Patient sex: M
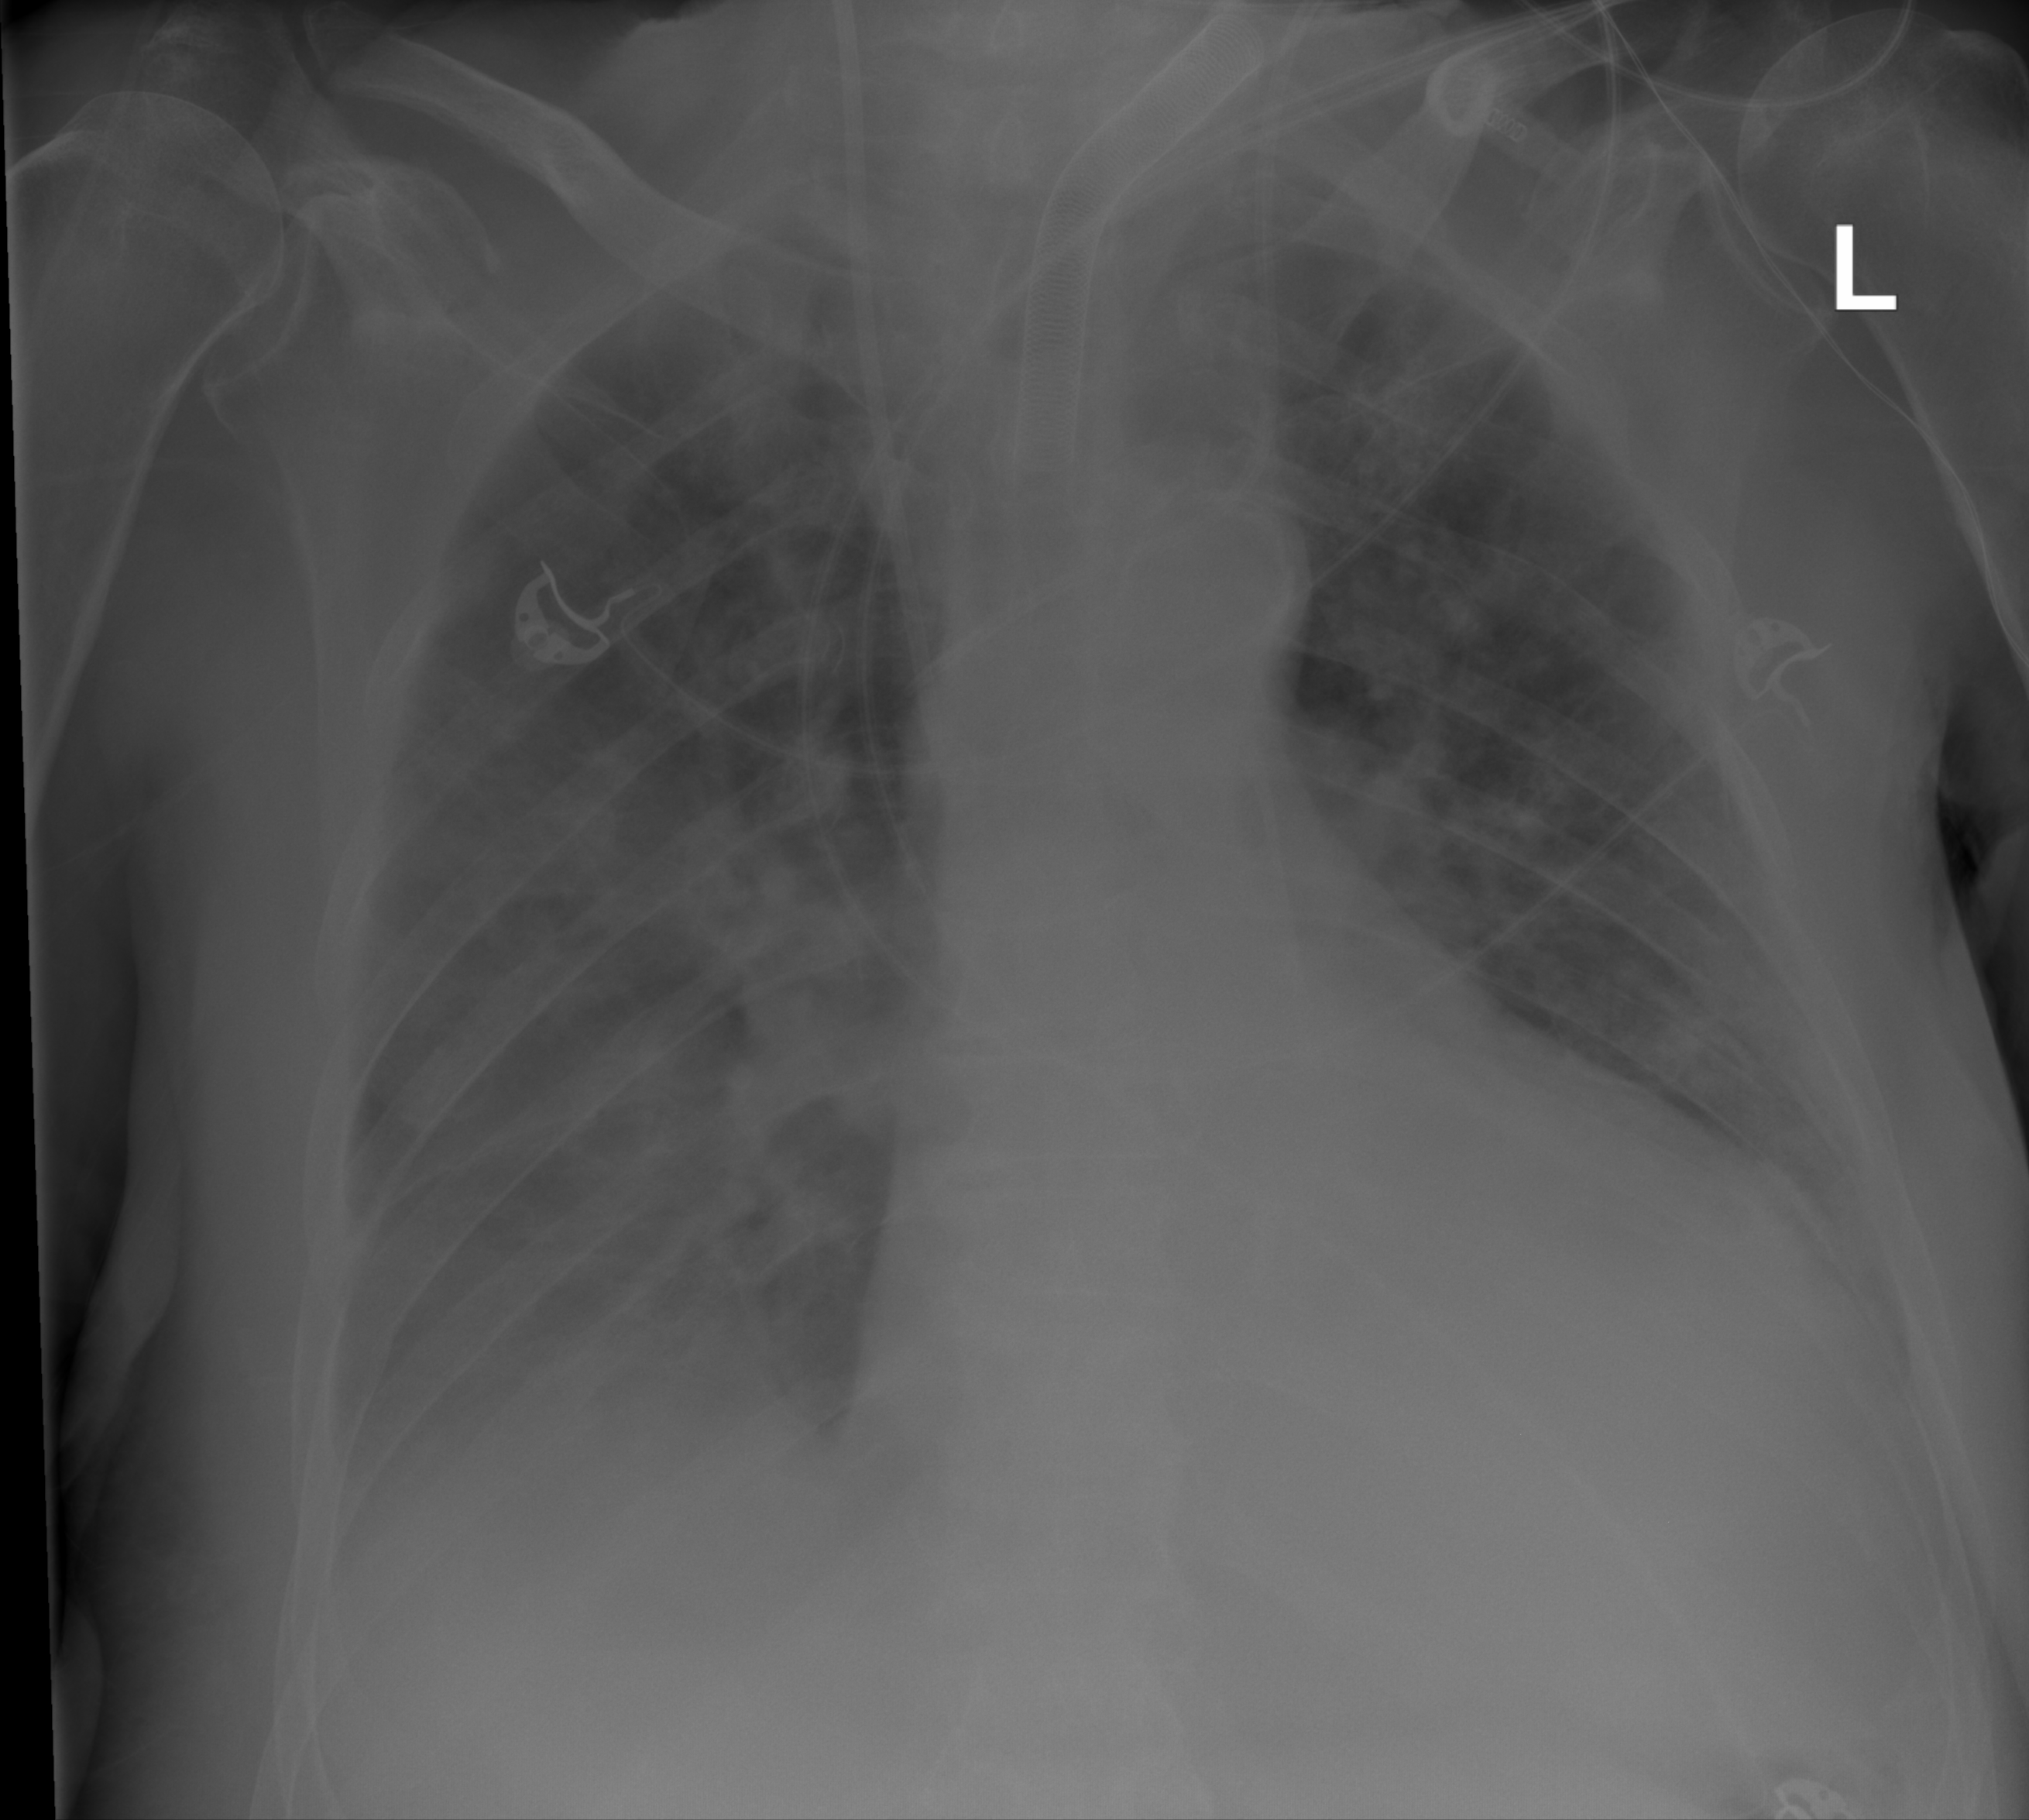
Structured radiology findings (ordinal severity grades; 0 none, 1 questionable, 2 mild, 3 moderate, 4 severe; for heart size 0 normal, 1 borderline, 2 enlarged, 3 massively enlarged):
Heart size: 0
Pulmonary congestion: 2
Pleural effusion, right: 2
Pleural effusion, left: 2
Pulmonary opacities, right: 2
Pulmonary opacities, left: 2
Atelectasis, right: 2
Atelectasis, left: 2